Question: I am using the 'Alpha Vantage API' to get stock market data. The data is returned in this format:

For charting purposes, I need to create an 'array' or 'object' of all of the dates. They are not within the actual data objects so I'm not sure how to do this.
For example, for this specific data I would want an array that looks something like this:
'''
['2021-04-26', '2021-04-26', '2021-04-26', '2021-04-26', '2021-04-26', '2021-05-03'...]
'''
Thanks for the help!
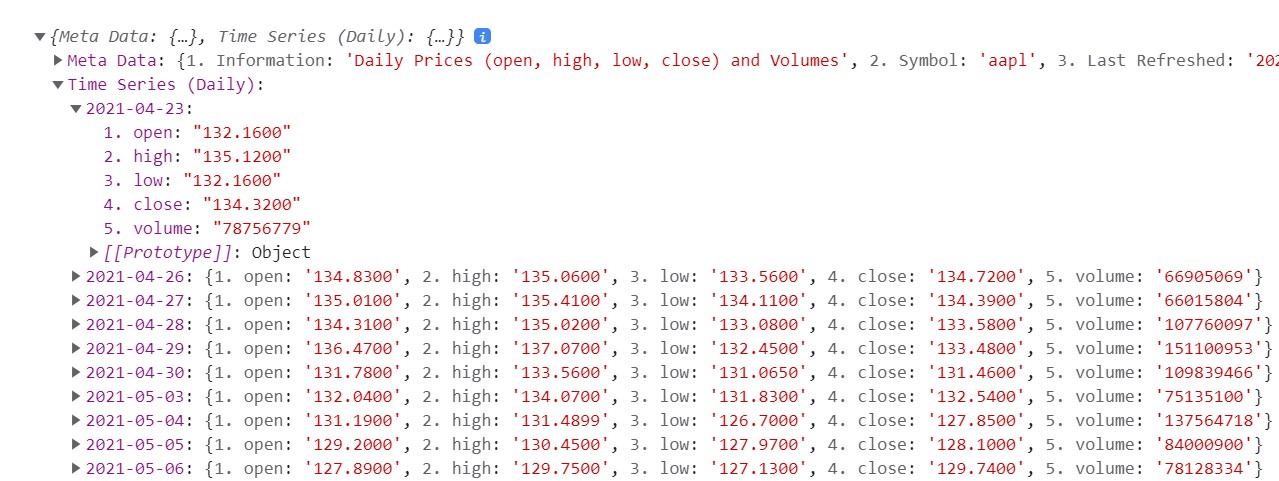
Answer: You can use <URL>.
You didn't provide sample json, so this is formatted code and not a snippet.
'''
const dates = Object.keys(data['Time Series (Daily)'])
'''